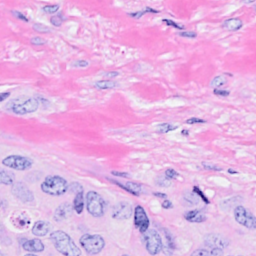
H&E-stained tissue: Breast